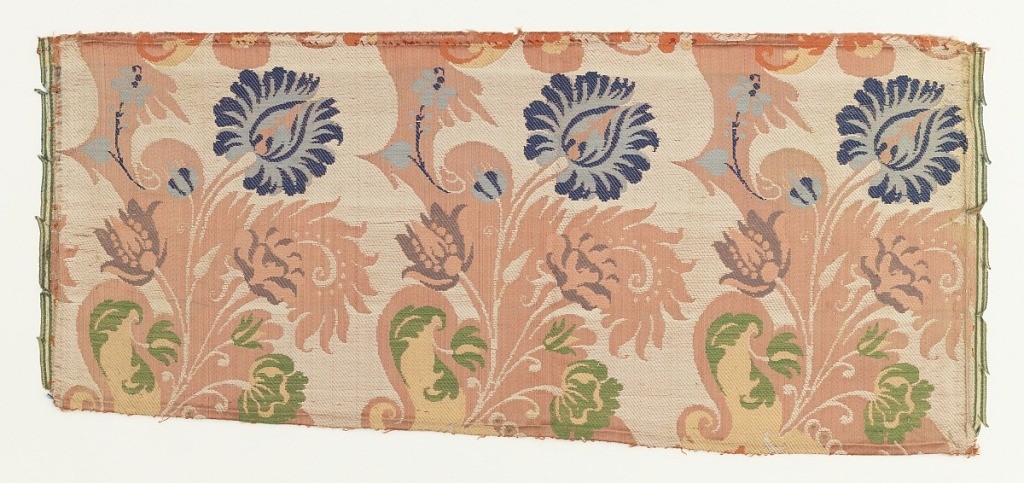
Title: Fragment
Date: late 17th–early 18th century
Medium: silk Technique: plain weave
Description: Fragments of a continuous pattern in the bizarre style showing three scrolling vines placed side by side, vertically. The main form of the scroll is ivory on top of which twists florals in blue, violet, green and yellow, on a rose ground. Both selvages present.